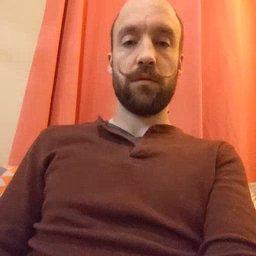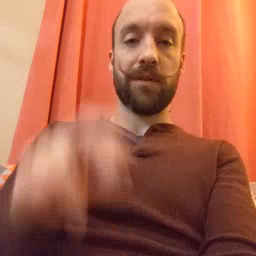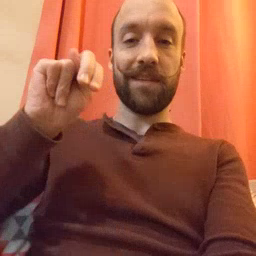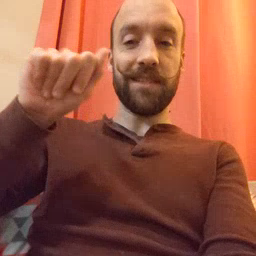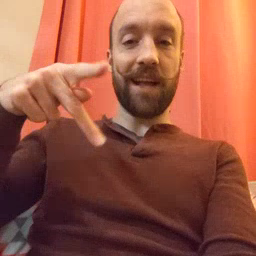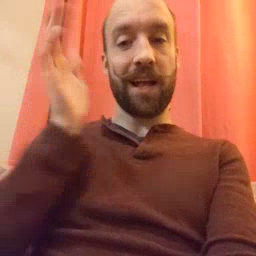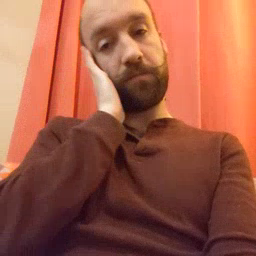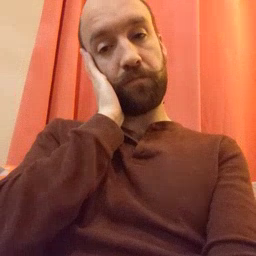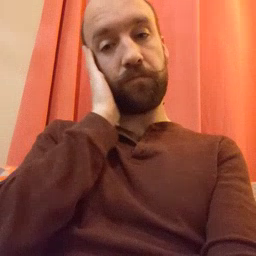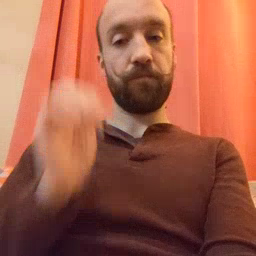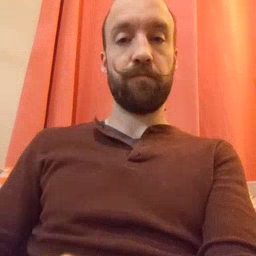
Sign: nap